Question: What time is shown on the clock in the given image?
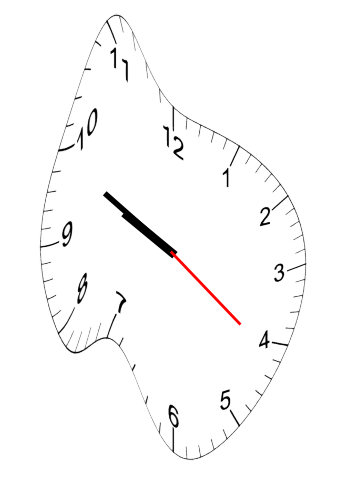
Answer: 09:49:21